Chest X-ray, AP view. Patient: 45 years old, sex M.
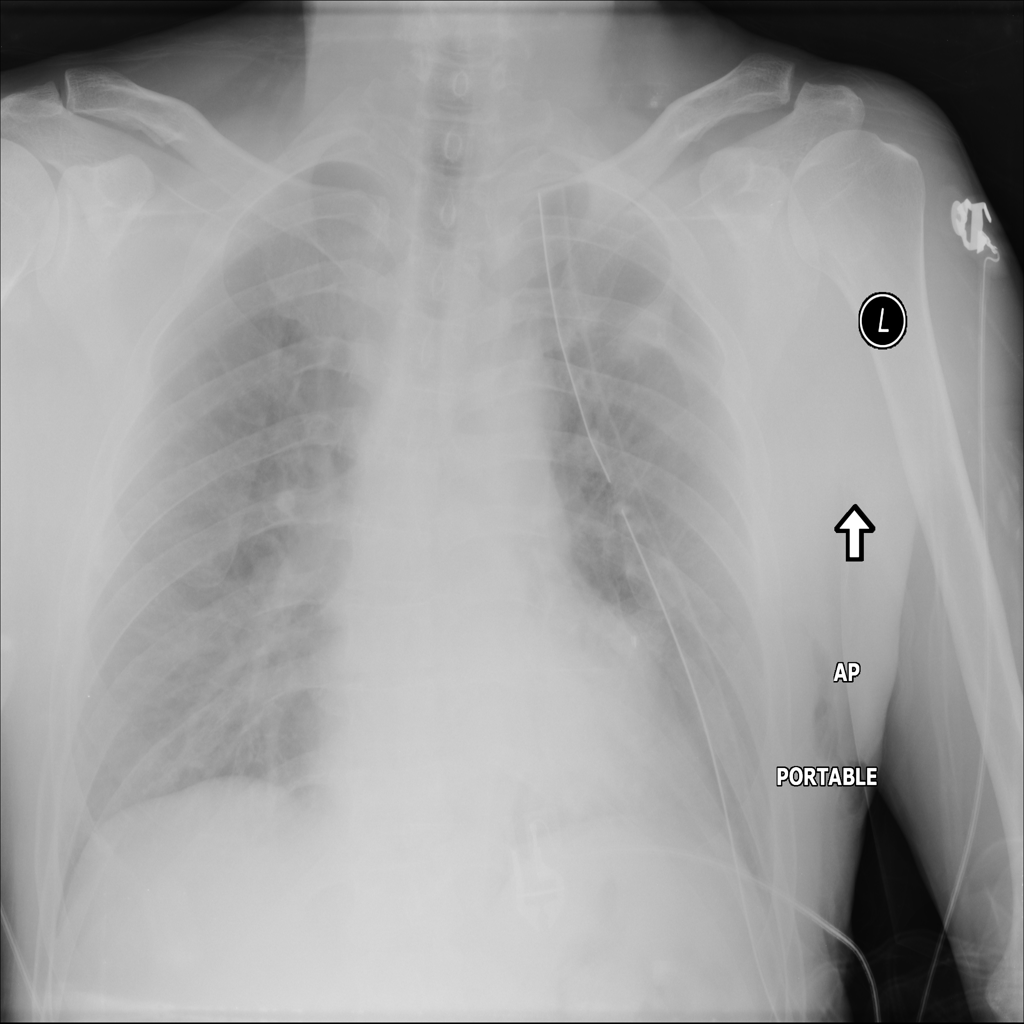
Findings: No Finding